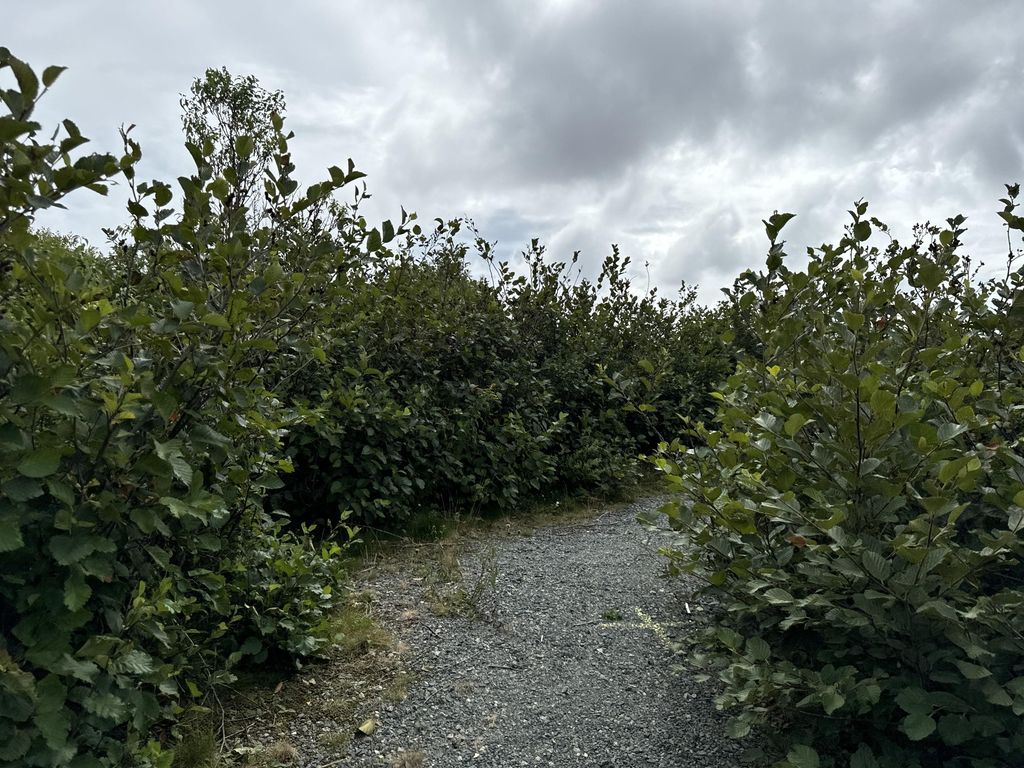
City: st_johns